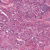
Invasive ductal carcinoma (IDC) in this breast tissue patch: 1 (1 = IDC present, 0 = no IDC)